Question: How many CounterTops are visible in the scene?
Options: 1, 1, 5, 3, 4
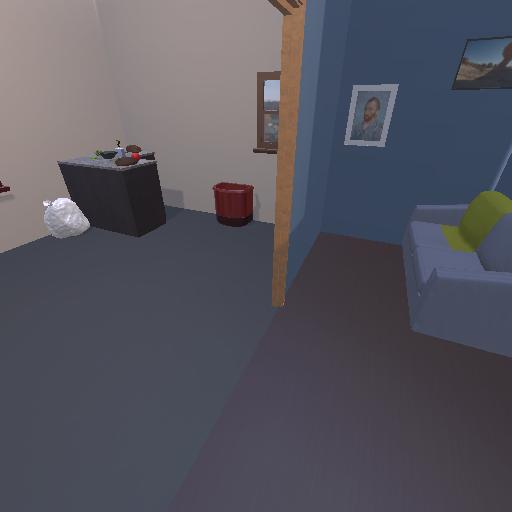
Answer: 1